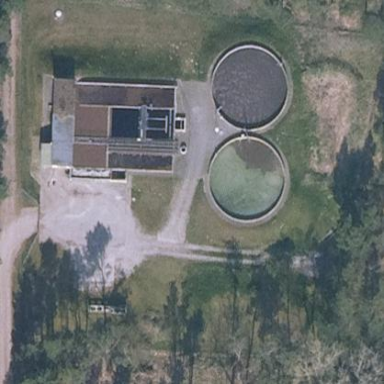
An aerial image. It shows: Wastewater plant.